Question:
I am trying to get datatable search value from view to controller side, but my controller returns an error:
> 'HttpRequestBase' does not contain a definition for 'Body' and no accessible method 'Body'
This is my code snippet of controller:
'''
public ActionResult EditCustomer(int id)
{
string requestData = "";
using (StreamReader reader = new StreamReader(Request.Body, Encoding.UTF8))
{
requestData = reader.ReadToEnd();
}
NameValueCollection data = HttpUtility.ParseQueryString(requestData);
string Search = Convert.ToString(Request["search[value]"]);
}
'''
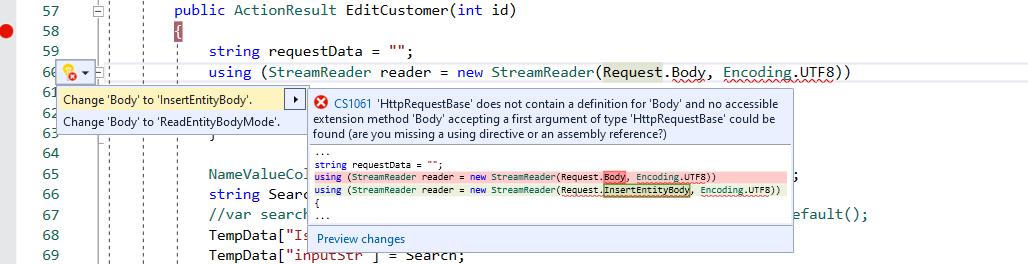
Answer: Try this code (btw, I don't see how you are using 'data' variable? but that is not the object of the question)
'''
public ActionResult EditCustomer(int id)
{
string requestData = "";
using (Stream iStream = Request.InputStream)
{
using (StreamReader reader = new StreamReader(iStream, Encoding.UTF8)) //you should use Request.ContentEncoding
{
requestData = reader.ReadToEnd();
}
}
NameValueCollection data = HttpUtility.ParseQueryString(requestData);
string Search = Convert.ToString(Request["search[value]"]);
}
'''